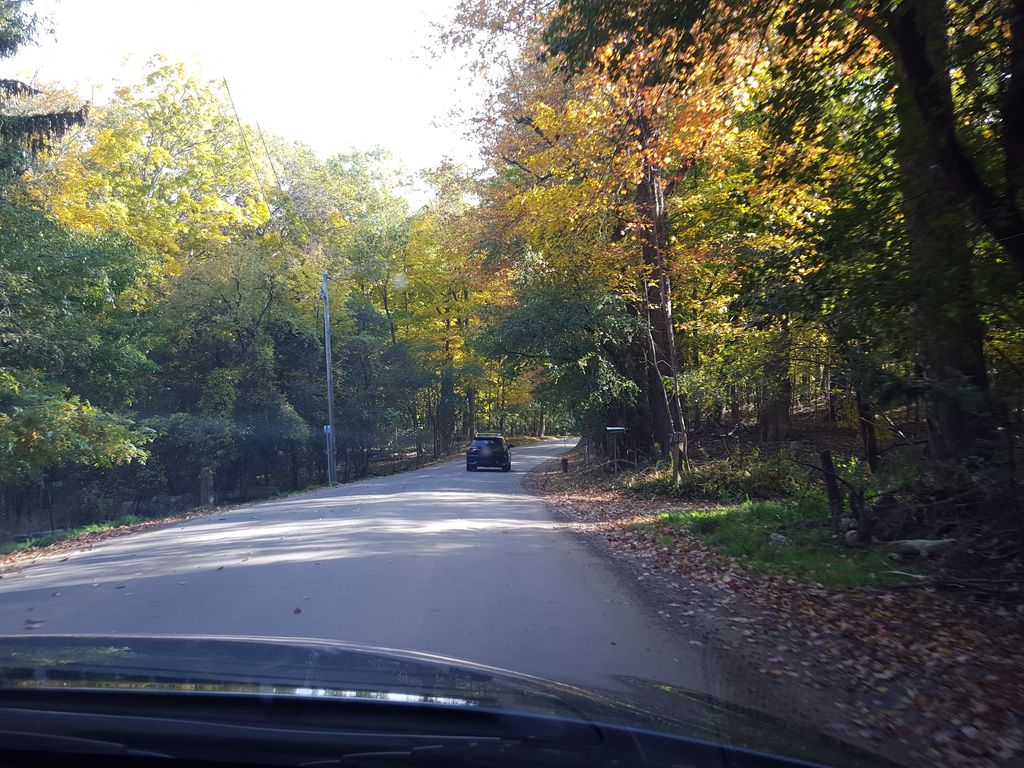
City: hamilton